Interaction volume radius: 5 \u00c5
Interaction volume height: 15 \u00c5
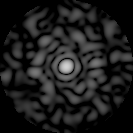
Disorder parameter: 0.8396